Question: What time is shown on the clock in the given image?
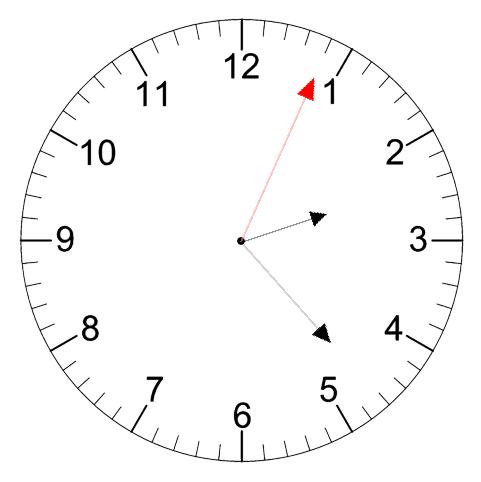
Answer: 02:23:04